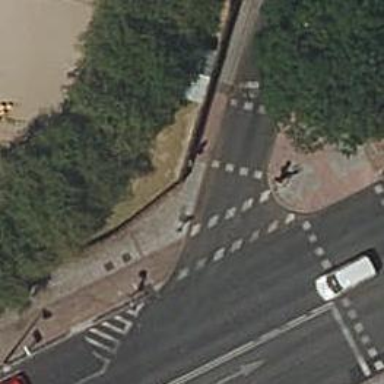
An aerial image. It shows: Road with traffic signals.